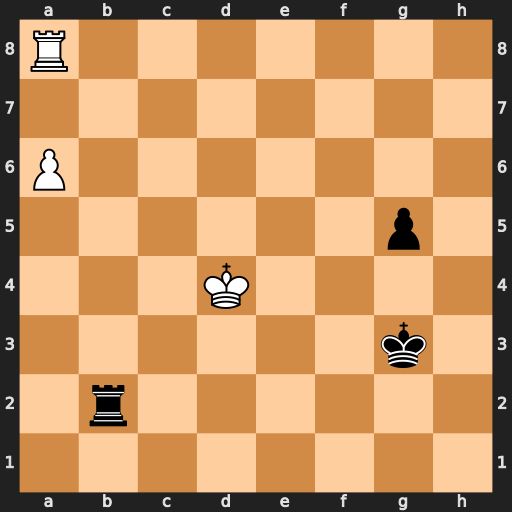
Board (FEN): R7/8/P7/6p1/3K4/6k1/1r6/8
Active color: w
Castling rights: -
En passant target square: -
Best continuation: Rg8 Ra2 Rxg5+